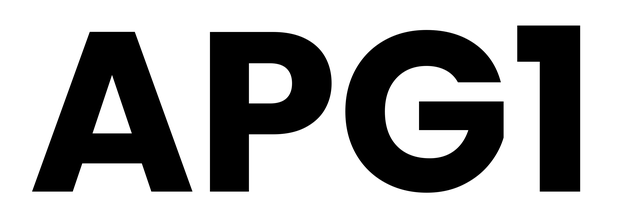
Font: Poppins-Bold